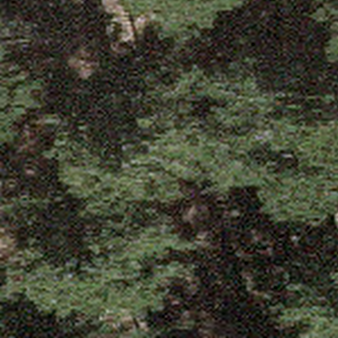
Label: other